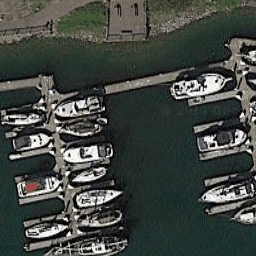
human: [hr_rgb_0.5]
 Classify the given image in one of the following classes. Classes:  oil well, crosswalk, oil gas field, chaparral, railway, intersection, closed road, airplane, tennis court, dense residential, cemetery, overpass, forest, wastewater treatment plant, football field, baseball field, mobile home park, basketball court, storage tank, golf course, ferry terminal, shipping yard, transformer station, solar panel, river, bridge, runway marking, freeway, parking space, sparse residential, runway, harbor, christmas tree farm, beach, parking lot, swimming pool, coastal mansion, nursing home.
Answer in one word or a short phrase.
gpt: harbor